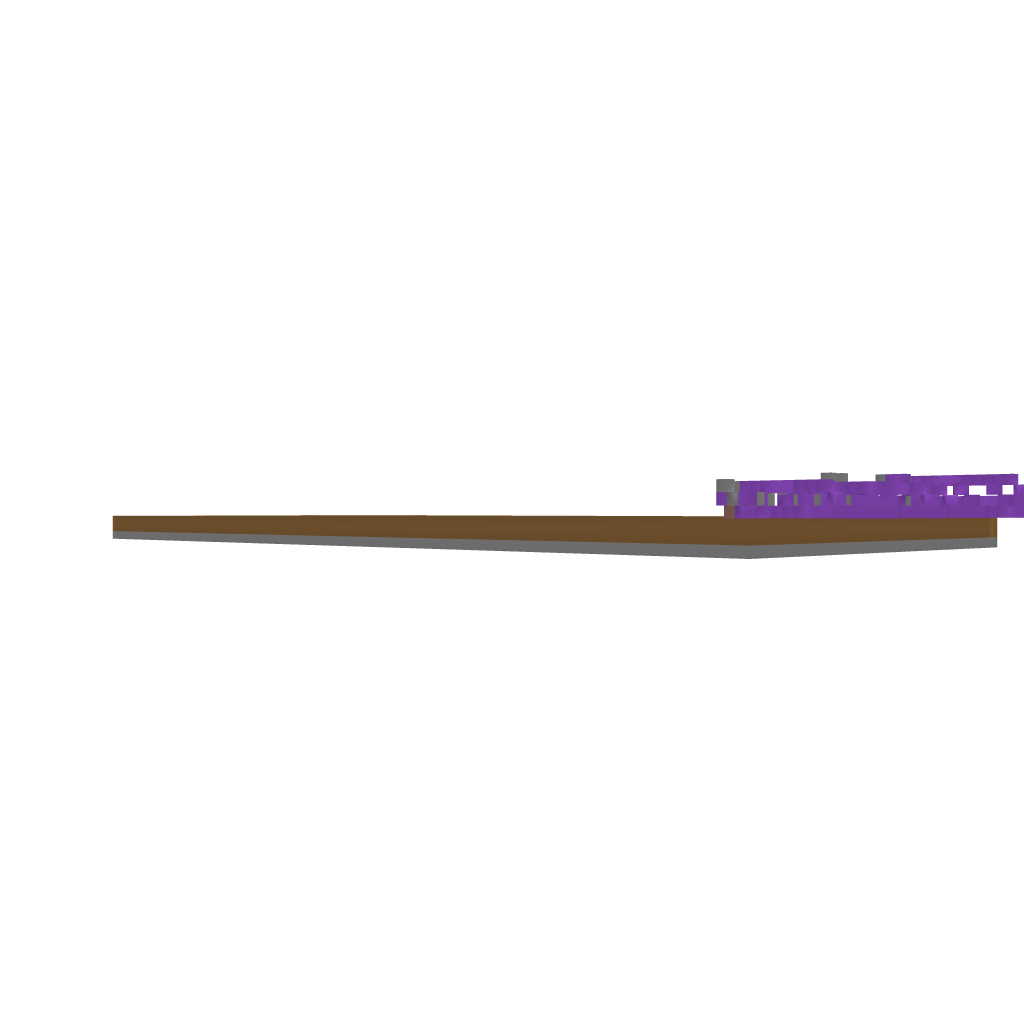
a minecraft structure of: Cannon test range bad low quality